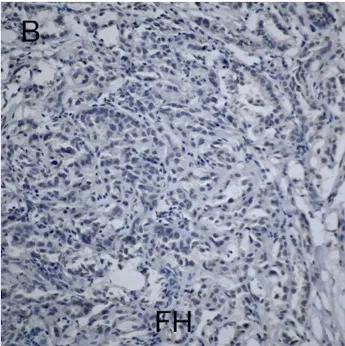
Histomorphological findings in our patient with hereditary leiomyomatosis and renal cell cancer syndrome. (B) Immunohistochemistry revealed absence of fumarate hydratase (FH) expression in tumor cells, supporting the diagnosis of FH-deficient RCC.
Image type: pathology (immunostaining)